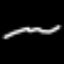
Label: line